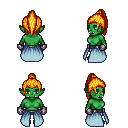
a pixel art fantasy rpg character, female body template, orc, green skin, overskirt, metal pants, light blonde long topknot hairstyle, metal gloves, four views (front, back, left, right), 2x2 character sprite sheet, small pixel art, hard edges, no anti-aliasing